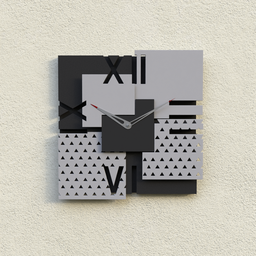
Label: decoration